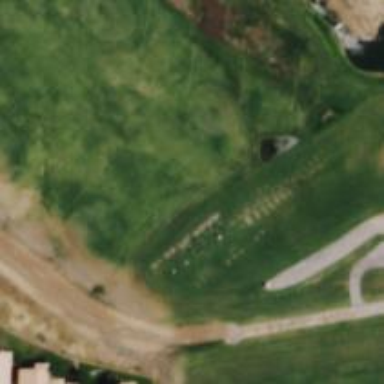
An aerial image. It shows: Golf tee area with grass surface.